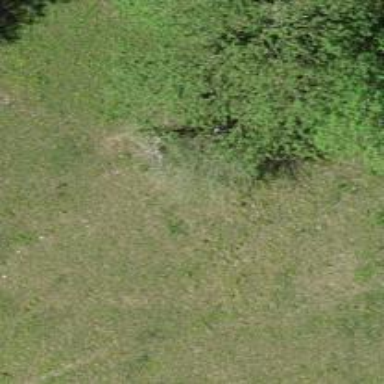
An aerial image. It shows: Grass path.